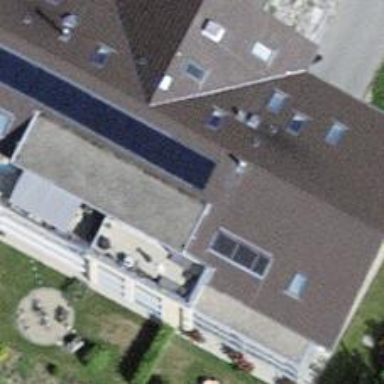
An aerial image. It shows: Solar photovoltaic panel generator.